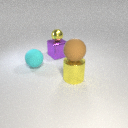
large yellow metal cylinder in front of large cyan rubber sphere